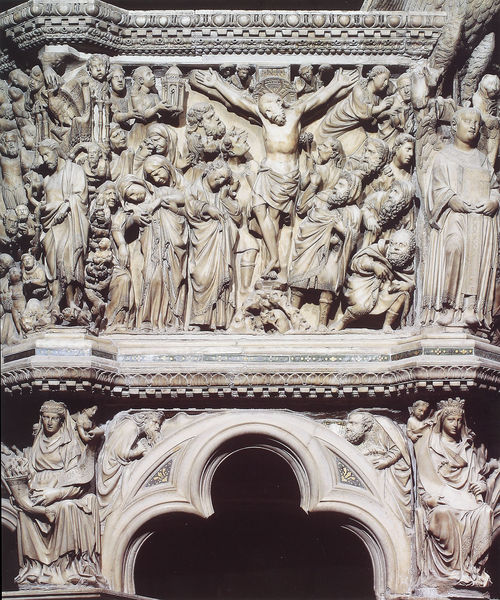
Titel: Kanzel des Doms in Siena
Künstler: Niccolò Pisano
Standort: Siena, Dom (EU - I - Toskana)
Schlagwörter: frauen, menschen, laterne, marmor, architektur, johannes, stein, trauer, füllhorn, horn, kirche, krone, engel, skulptur, relief, bogen, figuren, kreuz, weinen, fries, portal, wappen, heiligenschein, christus, jesus, kreuzigung, maria, eierstab, stifter, passion, kruz, ekreuzigung